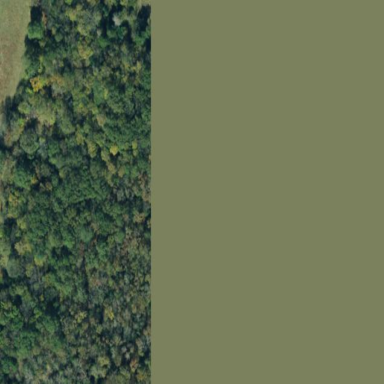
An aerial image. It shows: Mixed woodland with variety of leaf types and cycles.